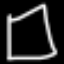
Label: square